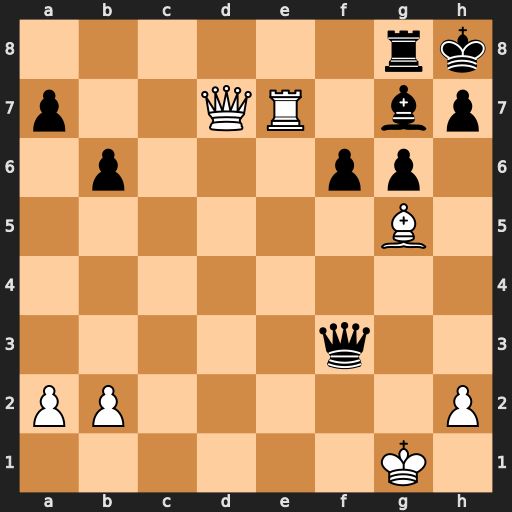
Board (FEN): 6rk/p2QR1bp/1p3pp1/6B1/8/5q2/PP5P/6K1
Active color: w
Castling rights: -
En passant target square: -
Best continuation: Rxg7 Rxg7 Qd8+ Rg8 Bxf6+ Qxf6 Qxf6+